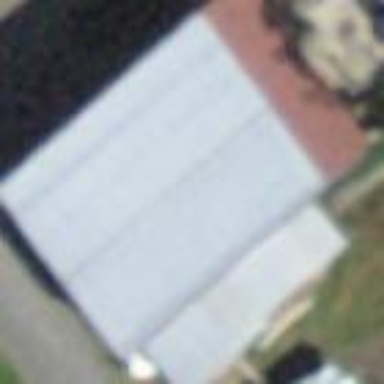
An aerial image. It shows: Barn.